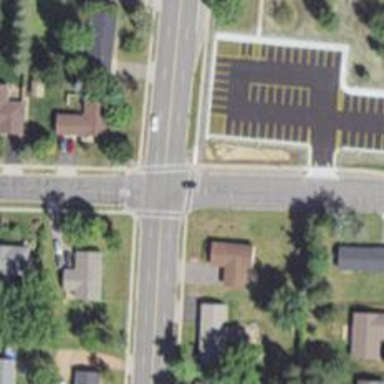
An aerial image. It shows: Marked road crossing.